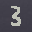
Label: 3